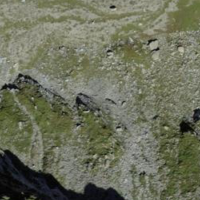
EUNIS habitat code: 48
Species observed at this site:
Marmota marmota
Anthus spinoletta